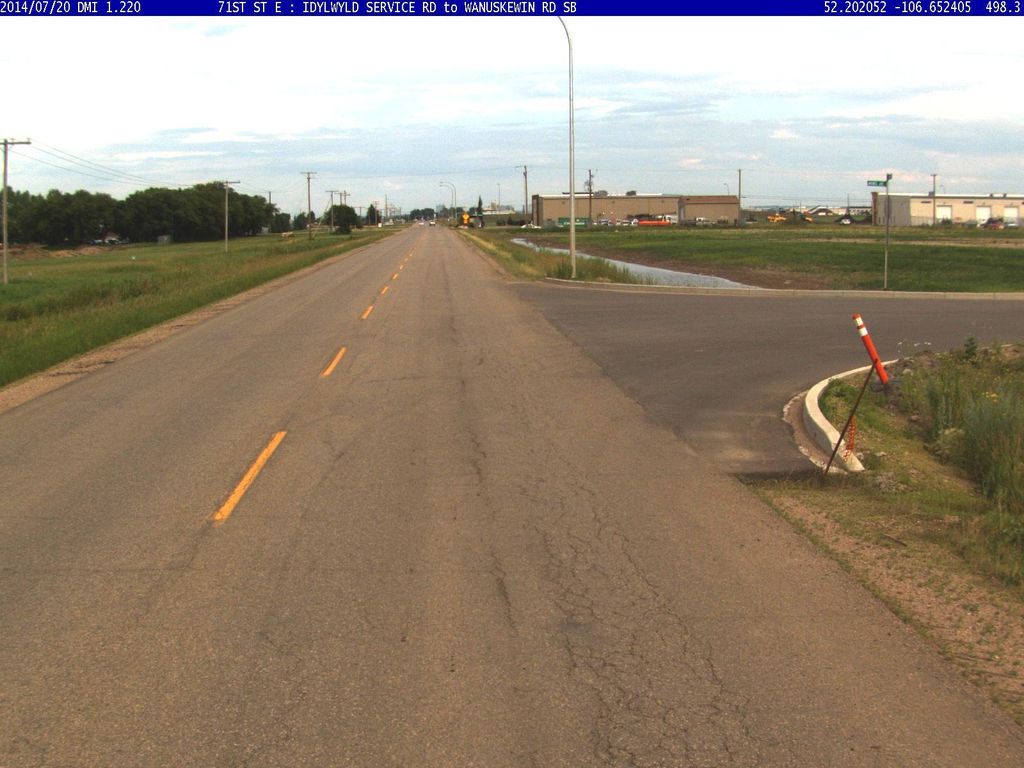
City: saskatoon